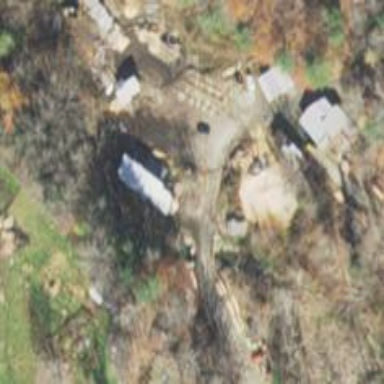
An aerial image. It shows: Sawmill crafting area.